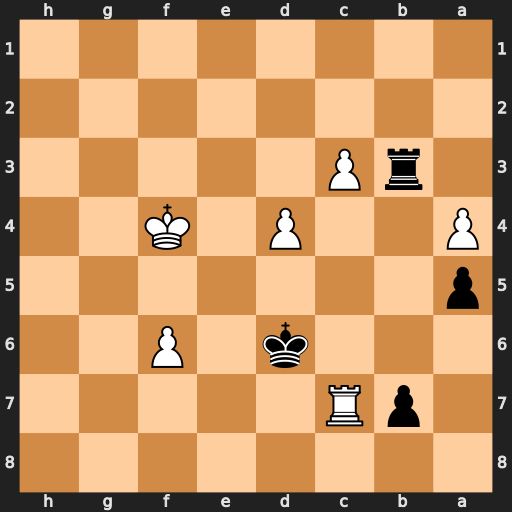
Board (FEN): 8/1pR5/3k1P2/p7/P2P1K2/1rP5/8/8
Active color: b
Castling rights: -
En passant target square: -
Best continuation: Kxc7 f7 Rb1